Interaction volume radius: 10 \u00c5
Interaction volume height: 25 \u00c5
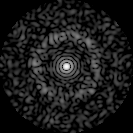
Disorder parameter: 0.8112